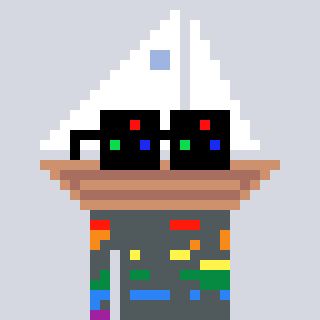
a pixel art character with square black sunglasses, a sailboat-shaped head and a grayscale-colored body on a cool background